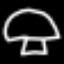
Label: mushroom